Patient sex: M
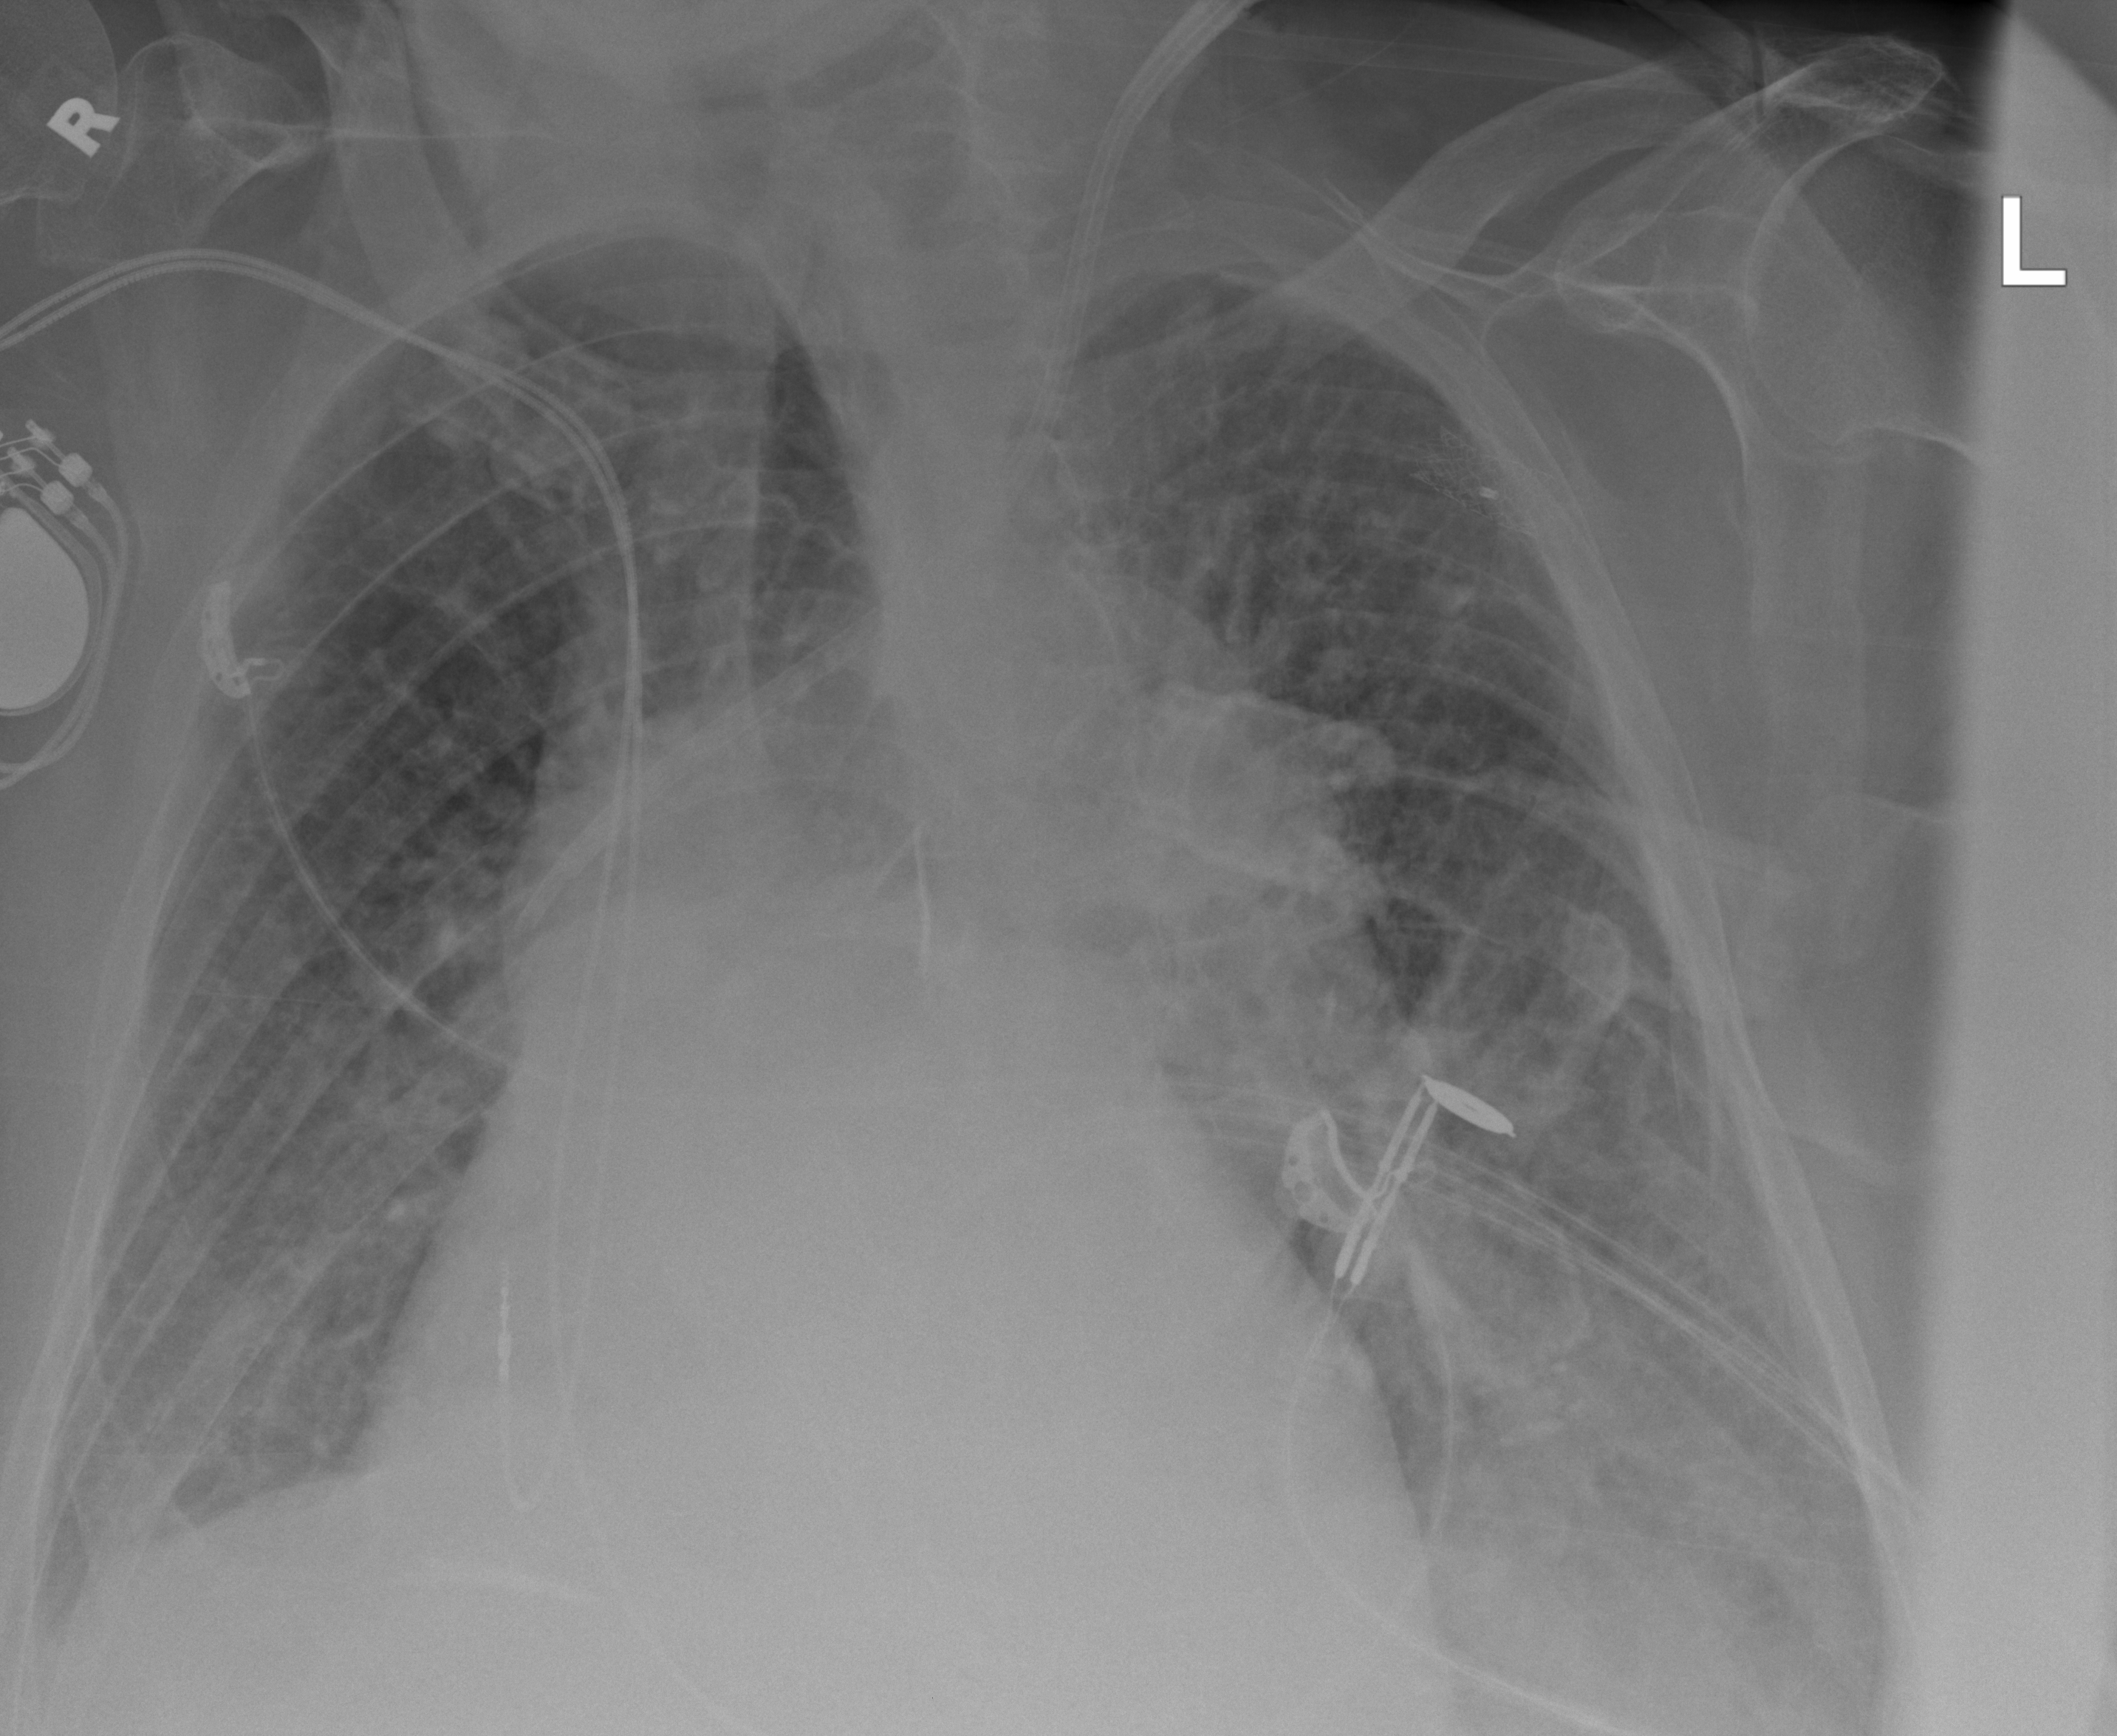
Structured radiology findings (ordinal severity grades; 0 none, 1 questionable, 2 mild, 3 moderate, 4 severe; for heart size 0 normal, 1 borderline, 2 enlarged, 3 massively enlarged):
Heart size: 2
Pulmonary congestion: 1
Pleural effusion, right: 2
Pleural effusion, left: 3
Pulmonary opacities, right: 2
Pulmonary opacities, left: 3
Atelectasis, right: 2
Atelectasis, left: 3